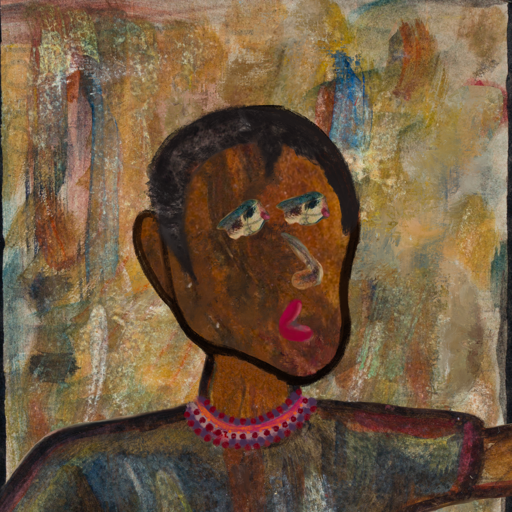
Background: Pipe, Head And Neck Side: Mosgoul, Face Side: Pipe, Bust: Mosgoul, Hair Side: Roy_Bahadur, Head Accessory: Blank, Second Necklace: Blank, Necklace: Roy_Bahadur, Baby: Blank